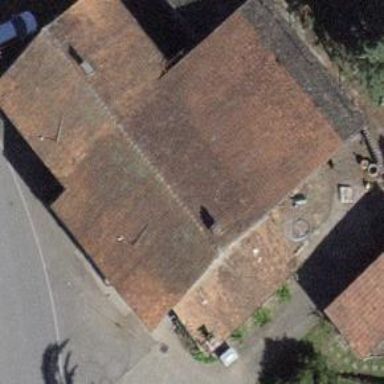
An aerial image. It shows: Detached building with gabled roof.